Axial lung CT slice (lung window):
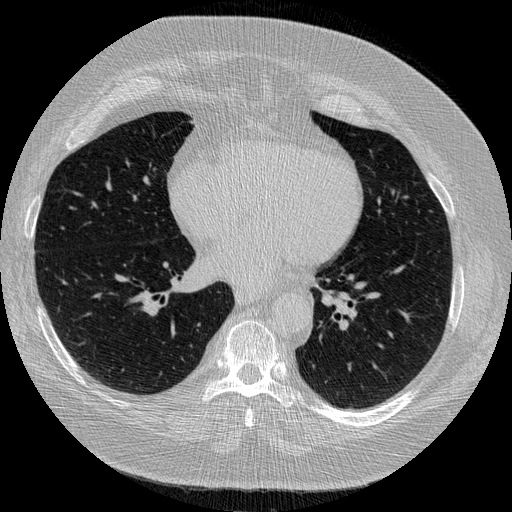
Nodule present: no